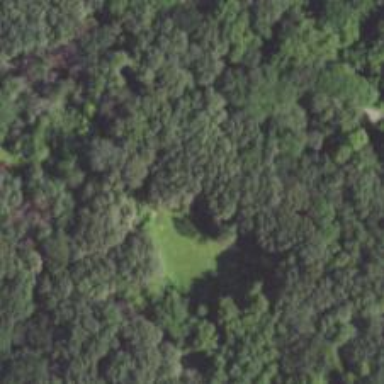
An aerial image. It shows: The starting point of disc golf course.